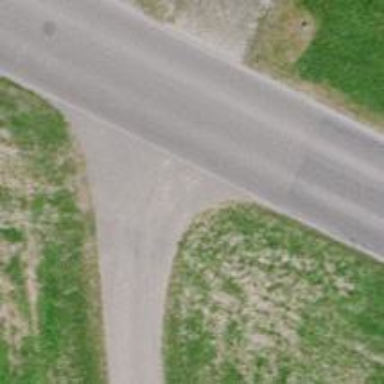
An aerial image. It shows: Well-maintained track road with grade 1 tracktype.